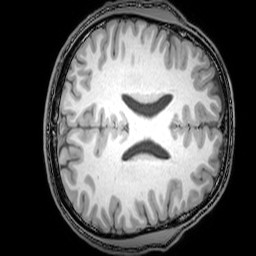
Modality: T1w
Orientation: axial
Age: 22
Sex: male
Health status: healthy
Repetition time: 0.081 s
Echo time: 0.037 s